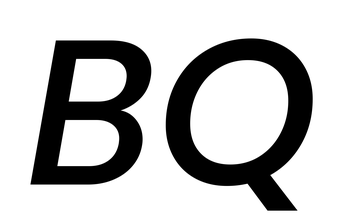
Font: Poppins-MediumItalic